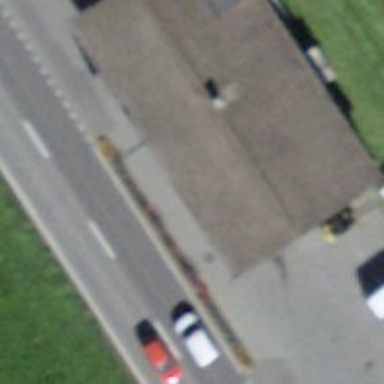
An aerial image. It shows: Fuel station.